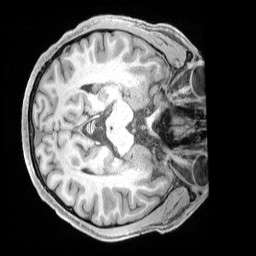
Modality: T1w
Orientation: axial
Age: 32
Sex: male
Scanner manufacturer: siemens
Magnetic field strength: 3 T
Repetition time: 2 s
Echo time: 0.00211 s